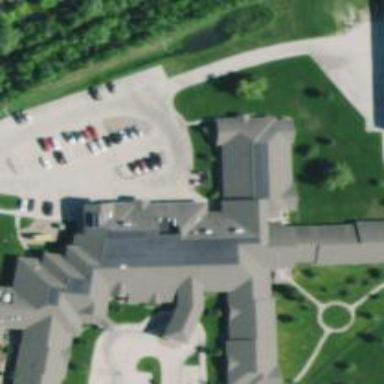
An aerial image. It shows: Nursing home.